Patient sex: M
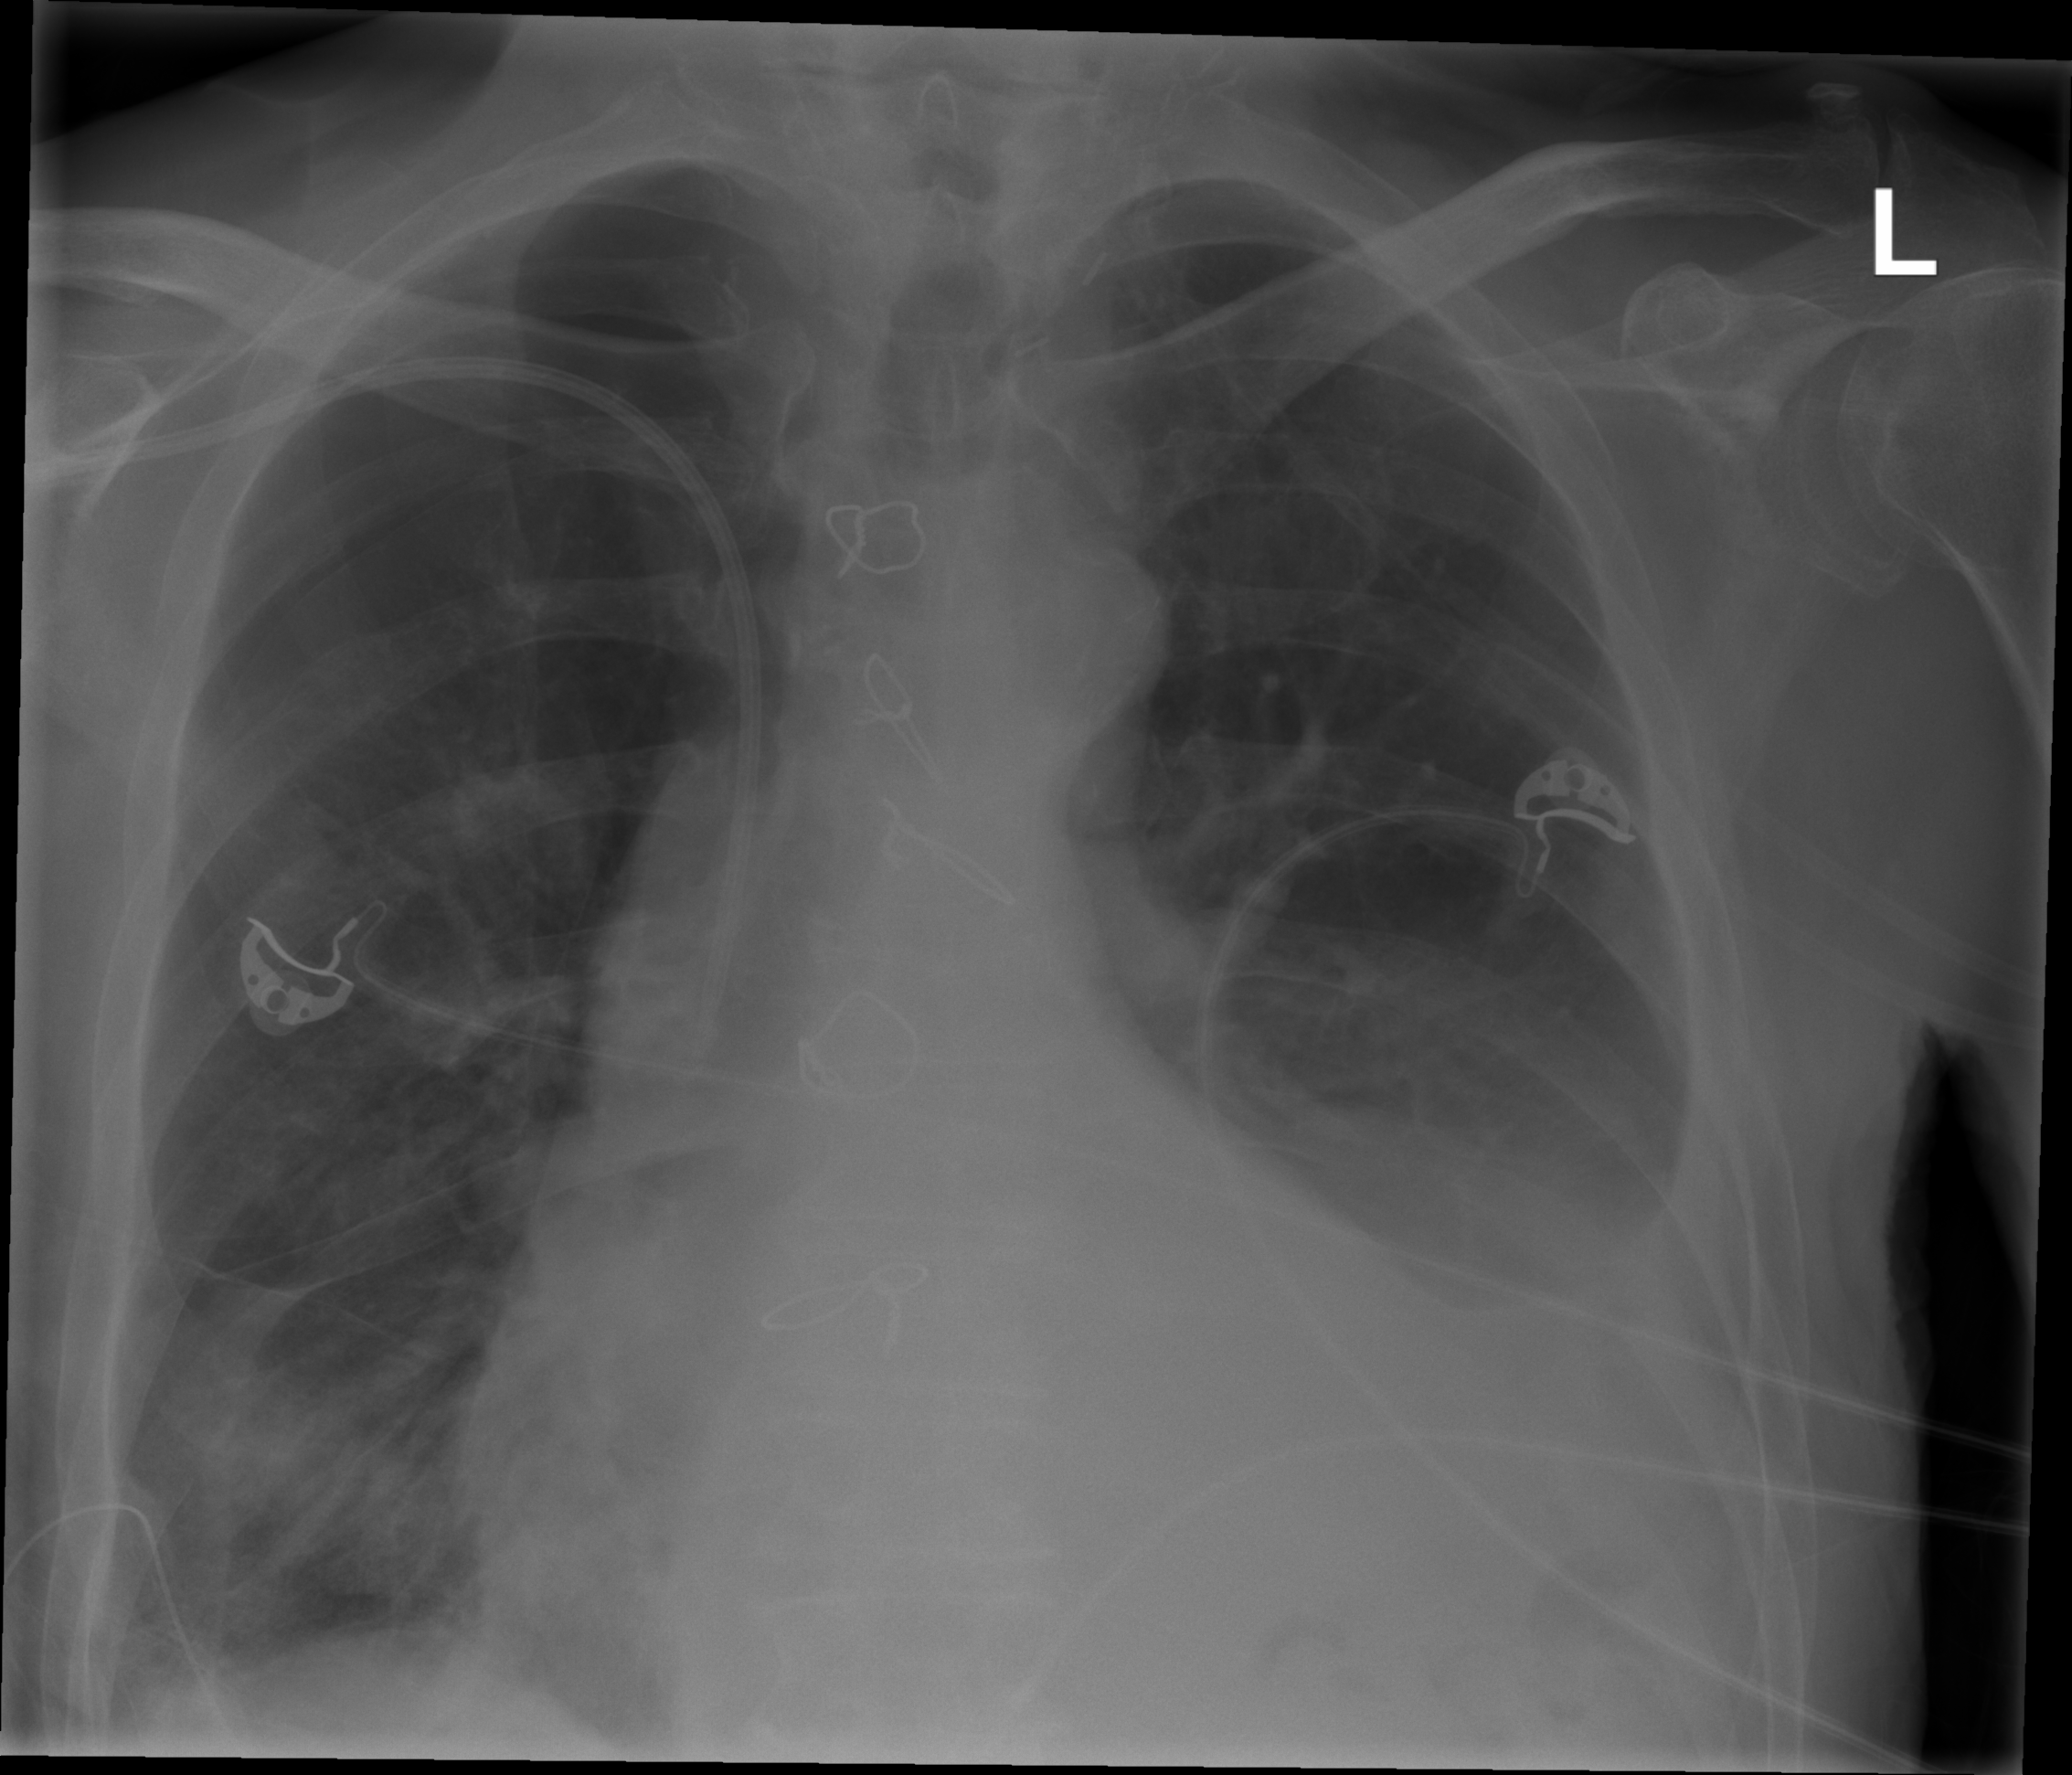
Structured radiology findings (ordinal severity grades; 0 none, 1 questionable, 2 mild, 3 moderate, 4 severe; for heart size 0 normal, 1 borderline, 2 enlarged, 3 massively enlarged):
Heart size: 1
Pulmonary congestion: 0
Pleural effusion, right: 0
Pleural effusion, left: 2
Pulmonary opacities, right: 2
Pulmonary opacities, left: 0
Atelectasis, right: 2
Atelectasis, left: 0